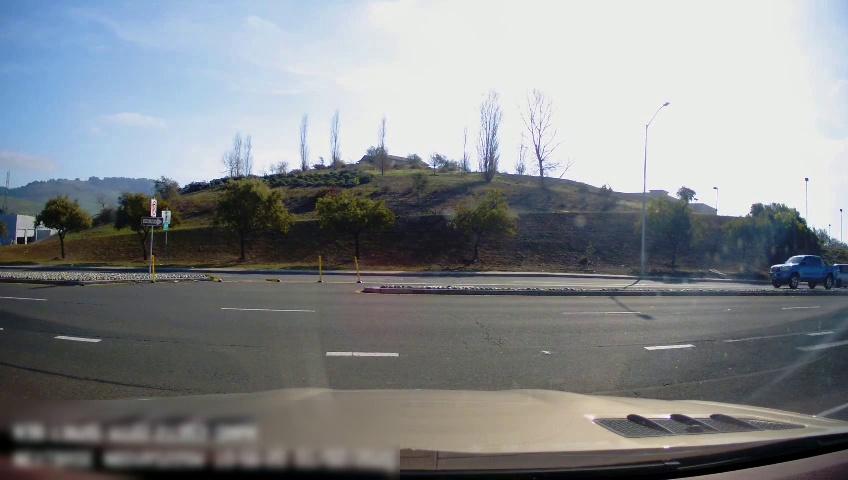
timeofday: Day
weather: Sunny
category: Drivable Space
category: Vehicles | Truck
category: Vehicles | Car
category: Traffic | Signs
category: Traffic | Signs